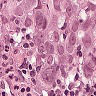
Metastatic tissue present: yes